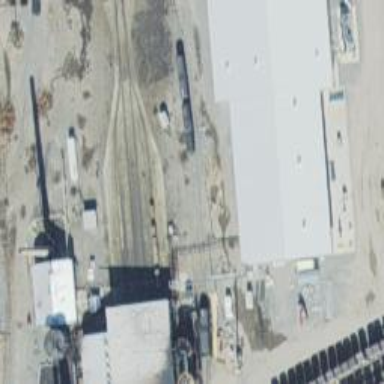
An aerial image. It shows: Narrow-gauge railway in service yard.